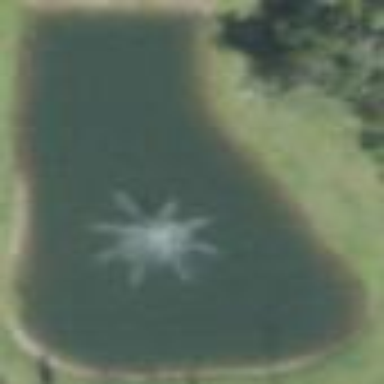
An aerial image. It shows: Pond surrounded by natural water.